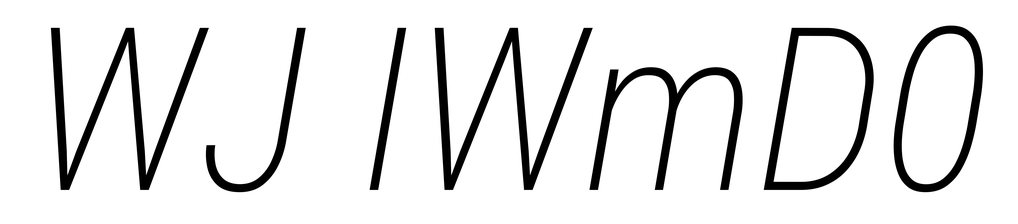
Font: Roboto-Italic_Condensed_ExtraLight_Italic